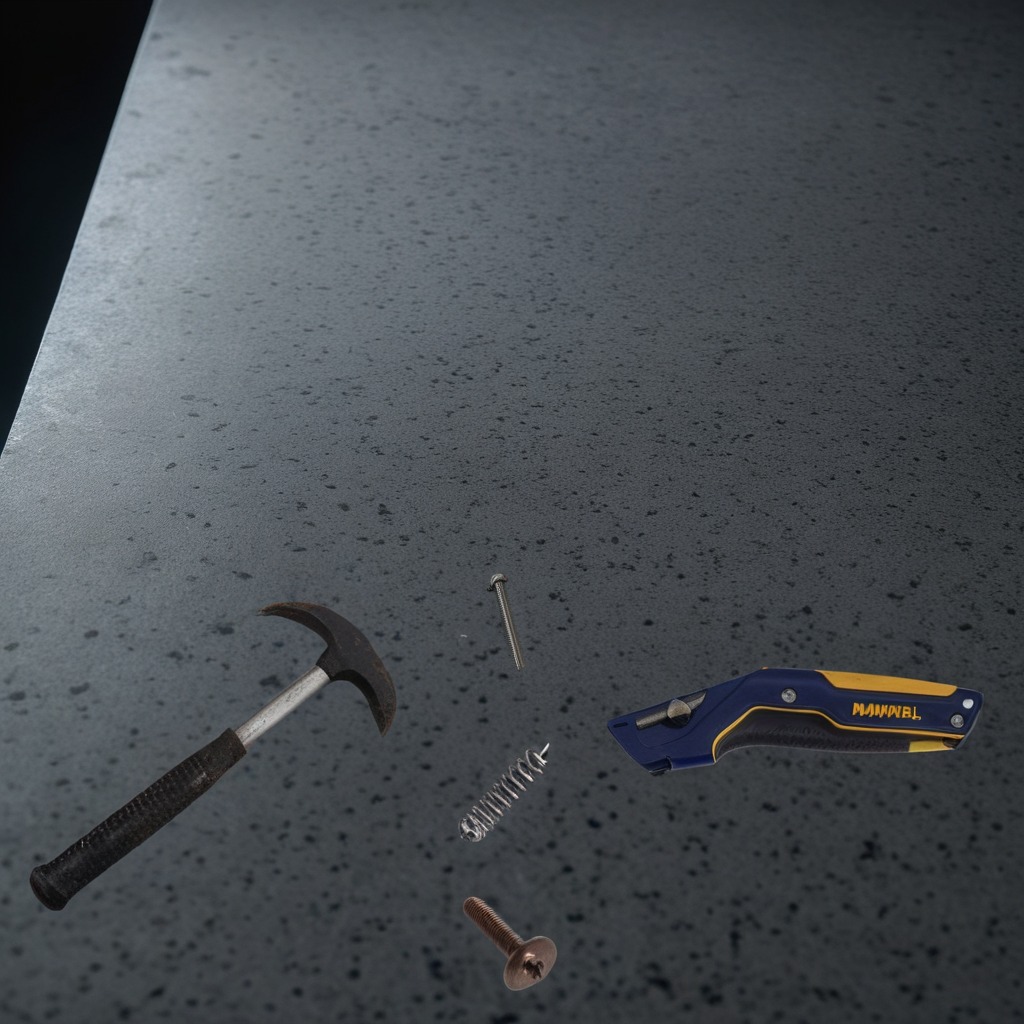
A utility knife, a metal machine screw, an iron nail, a hammer, and a coiled metal spring are lying on the clean granite table inside a workshop at night.